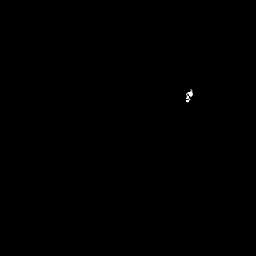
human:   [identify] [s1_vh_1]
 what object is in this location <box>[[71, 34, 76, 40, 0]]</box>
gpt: <ref>1 small ship at the right</ref>